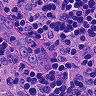
Metastatic tissue present: no